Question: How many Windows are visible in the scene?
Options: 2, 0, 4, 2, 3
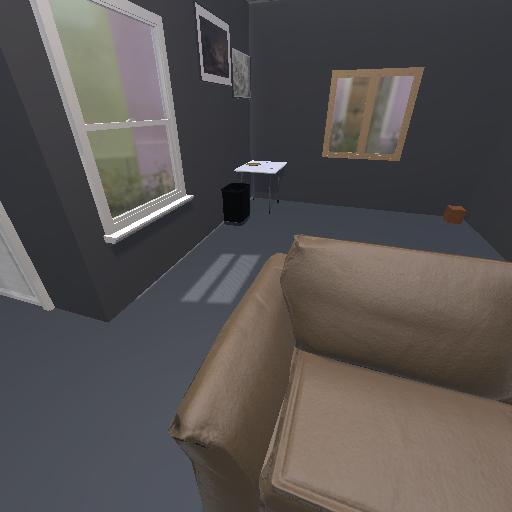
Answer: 2